Question: I have a tabbed action bar on a narrow screen that renders as shown in the right-hand image below:

I'd like to also squeeze an "always show" menu item to the main action bar. However, when I introduce the menu item to the layout, a second action bar containing just the menu item is created directly below the tabbed bar.
Of course, I've disabled the action bar icon and title (with 'setDisplayShowHomeEnabled(false)' and 'setDisplayShowTitleEnabled(false)') to get the single-line action bar before adding the menu item.
Is it possible using the standard action bar to accomplish this?
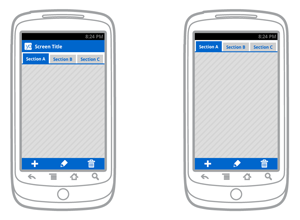
Answer: Per Adam Powell's response on the relevant Google+ thread:
> To answer the original question, no, what you want is not a supported behavior of the action bar.